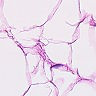
Metastatic tissue present: no